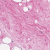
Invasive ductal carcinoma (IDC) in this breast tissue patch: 0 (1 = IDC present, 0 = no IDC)